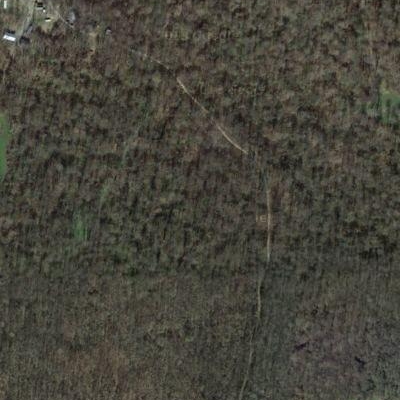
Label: eForest